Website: bh-photo
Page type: gifting
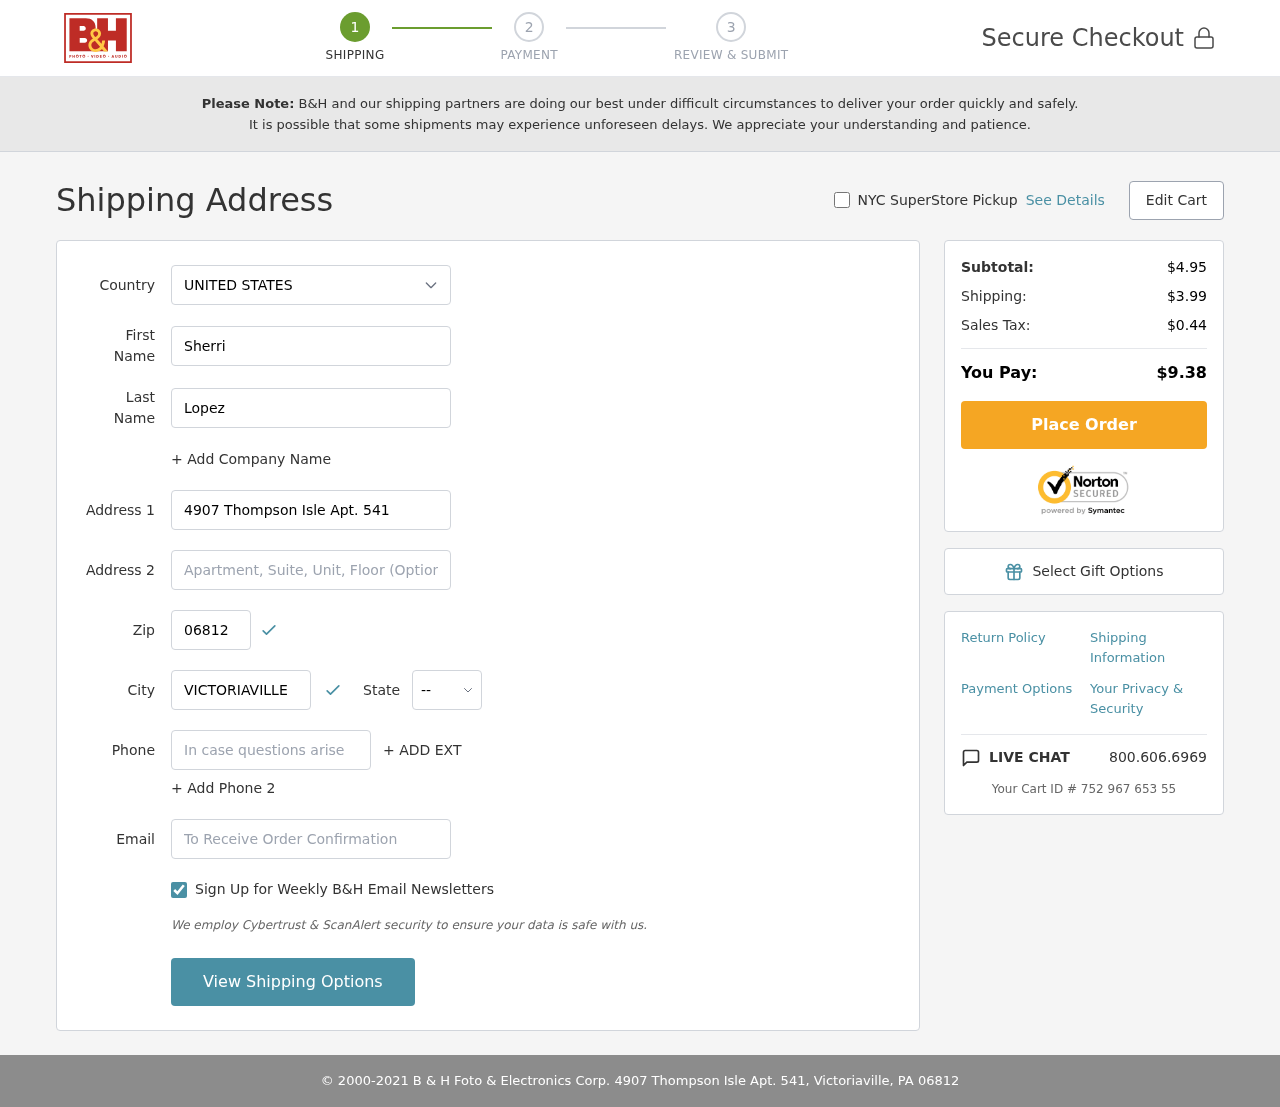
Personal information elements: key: PII_CITY
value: Victoriaville
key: PII_COUNTRY
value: United States
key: PII_EMAIL
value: sherri.lopez@yahoo.com
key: PII_FIRSTNAME
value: Sherri
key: PII_LASTNAME
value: Lopez
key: PII_PHONE
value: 3277244952
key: PII_POSTCODE
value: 06812
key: PII_STATE_ABBR
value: PA
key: PII_STREET
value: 4907 Thompson Isle Apt. 541
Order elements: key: ORDER_SUBTOTAL
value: $4.95
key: ORDER_SHIPPING_COST
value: $3.99
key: ORDER_TAX
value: $0.44
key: ORDER_TOTAL
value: $9.38
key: ORDER_ID
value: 752 967 653 55